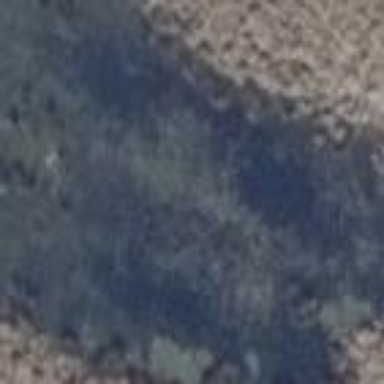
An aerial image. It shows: Pond with natural water.